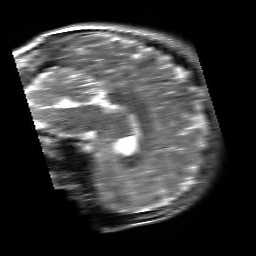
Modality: T2w
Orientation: sagittal
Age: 22
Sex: male
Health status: healthy
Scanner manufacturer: siemens
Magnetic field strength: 3 T
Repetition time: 4.01 s
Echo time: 0.116 s